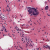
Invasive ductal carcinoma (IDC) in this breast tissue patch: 1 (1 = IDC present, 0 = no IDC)